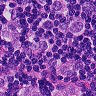
Metastatic tissue present: yes